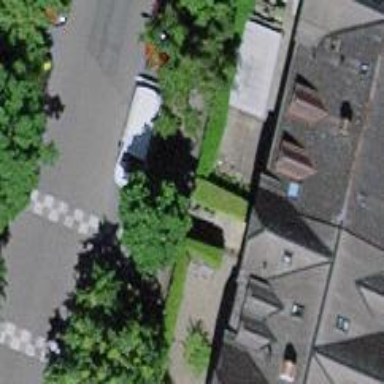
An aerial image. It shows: Avenue lined with trees.